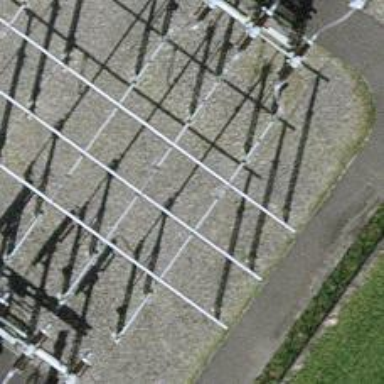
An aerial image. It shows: Power line with 3 cables. It uses busbar.